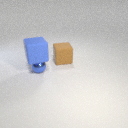
large brown rubber cube behind small blue metal sphere